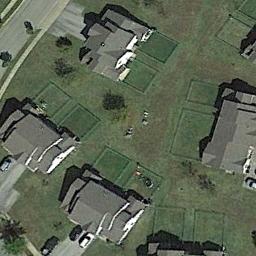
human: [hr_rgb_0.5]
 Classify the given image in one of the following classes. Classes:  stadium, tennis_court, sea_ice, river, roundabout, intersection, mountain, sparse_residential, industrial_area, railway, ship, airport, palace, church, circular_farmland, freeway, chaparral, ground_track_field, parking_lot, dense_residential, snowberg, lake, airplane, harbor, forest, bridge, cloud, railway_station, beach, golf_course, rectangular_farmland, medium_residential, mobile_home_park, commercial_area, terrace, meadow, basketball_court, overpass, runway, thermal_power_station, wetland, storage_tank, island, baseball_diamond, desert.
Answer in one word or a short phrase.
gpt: medium_residential